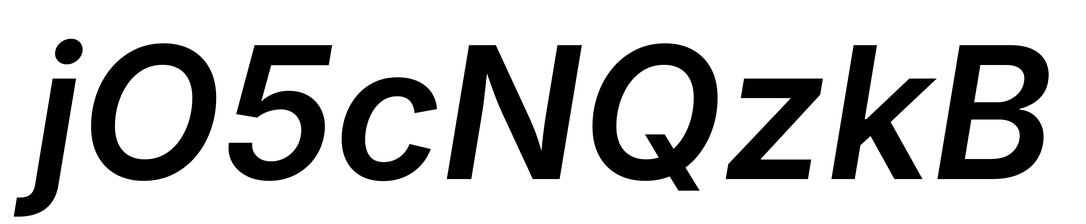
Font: Inter-Italic_SemiBold_Italic